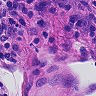
Metastatic tissue present: no